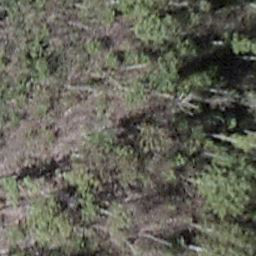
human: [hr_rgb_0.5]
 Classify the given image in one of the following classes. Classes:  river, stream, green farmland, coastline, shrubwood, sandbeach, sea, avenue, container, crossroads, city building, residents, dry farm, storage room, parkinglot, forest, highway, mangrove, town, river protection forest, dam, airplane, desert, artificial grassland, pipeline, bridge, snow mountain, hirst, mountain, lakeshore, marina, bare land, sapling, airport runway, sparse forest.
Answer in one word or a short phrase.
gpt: shrubwood